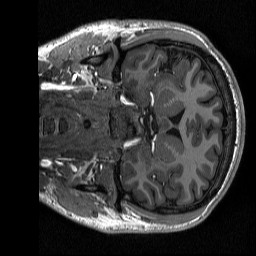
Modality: T1w
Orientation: coronal
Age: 22
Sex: male
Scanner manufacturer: siemens
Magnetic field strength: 3 T
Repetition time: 2.3 s
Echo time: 0.00298 s